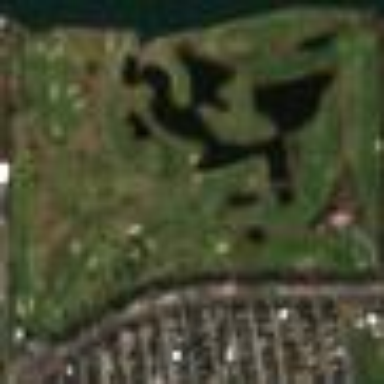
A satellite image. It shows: Golf course.